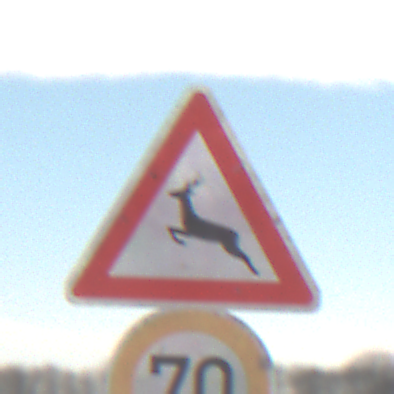
Verkehrszeichen: WildwechselRechts
Zusatzzeichen unten: Geschwindigkeit70
Umgebung: Outdoor, Nature
Tageszeit: MorningAfternoon
Wetter: Overcast
Licht: Natural
Jahreszeit: Winter
Kontrast: LowContrast